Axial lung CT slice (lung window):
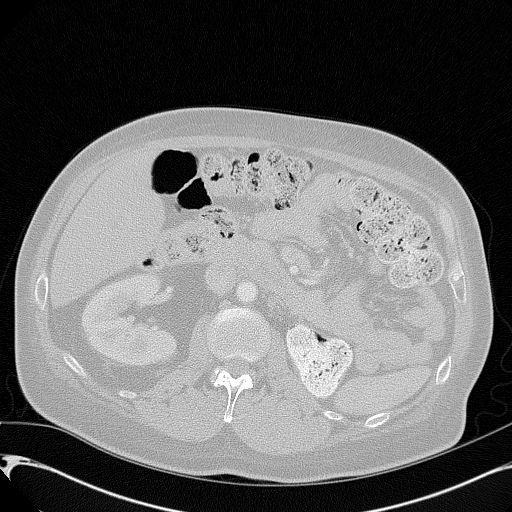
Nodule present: no